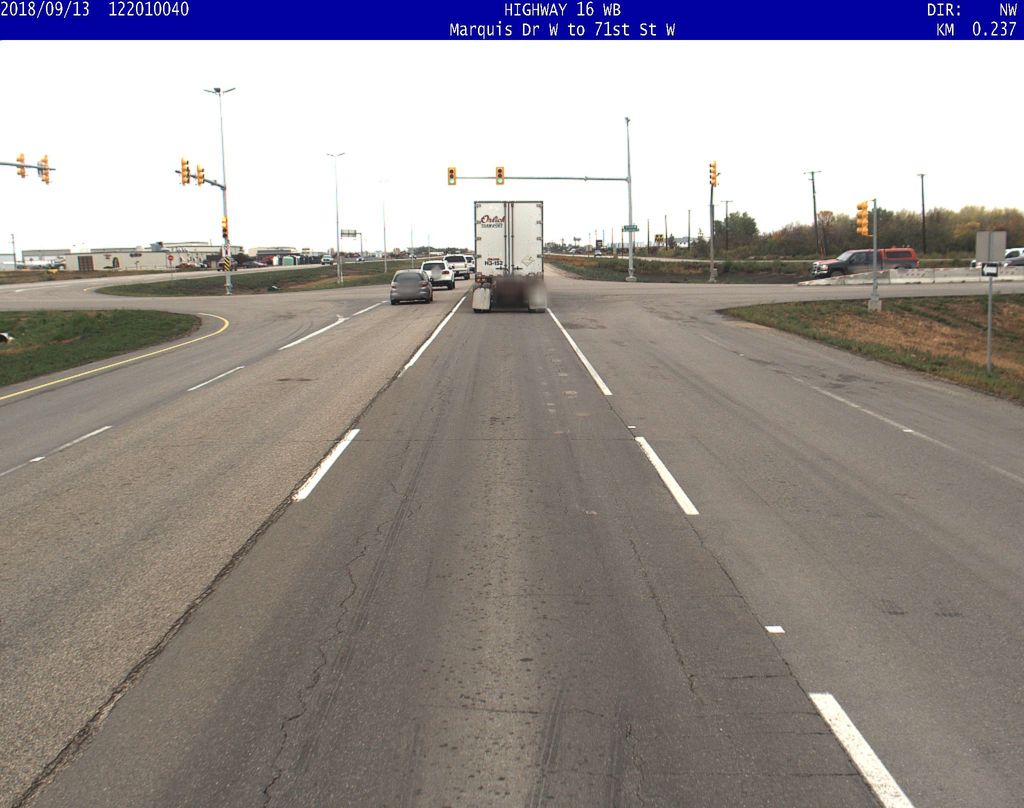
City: saskatoon